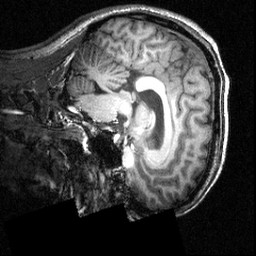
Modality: T1w
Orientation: sagittal
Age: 22
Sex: male
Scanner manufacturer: siemens
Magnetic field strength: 3.951 T
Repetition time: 1.5 s
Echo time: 0.00335 s